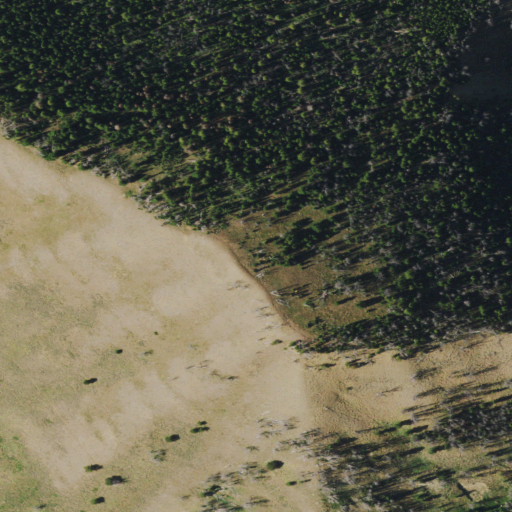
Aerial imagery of mountain in Wyoming named Burnt Mountain containing shrub, evergreen forest, and grassland